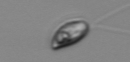
Label: flagellate